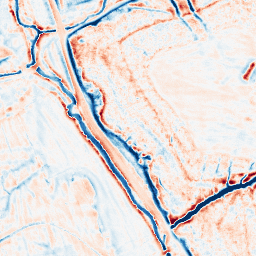
Category: edge_preserving
Decomposition family: bilateral
Decomposition parameters: d: 15
sigma_color: 50
sigma_space: 100
Upsampling method: quintic
Upsampling parameters: scale: 8
Upsampling scale: 8